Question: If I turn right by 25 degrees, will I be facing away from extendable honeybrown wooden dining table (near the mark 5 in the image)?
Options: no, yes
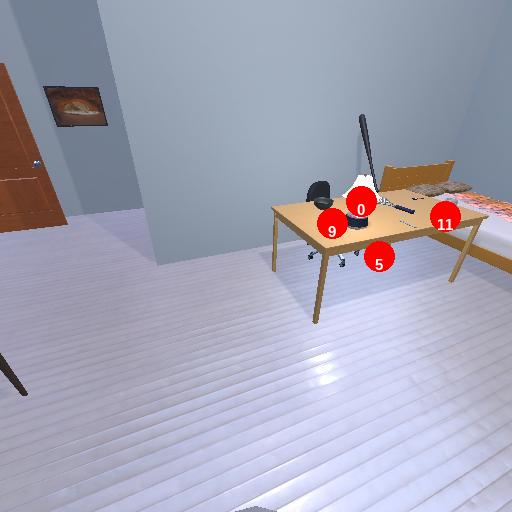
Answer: no